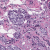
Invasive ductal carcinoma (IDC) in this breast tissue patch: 1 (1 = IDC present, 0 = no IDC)